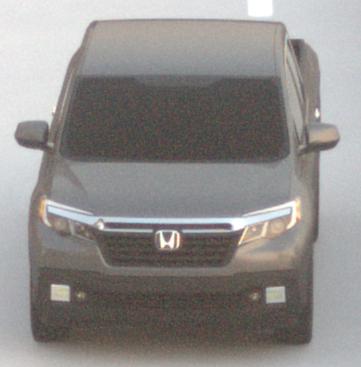
Make: Honda
Model: Ridgeline
Detailed model: Gen. 2
Model produced from: 2016
Model produced until: 2020
Doors: 4
Color: gray
Road condition: dry road
Daytime: dawn
Contrast: low contrast